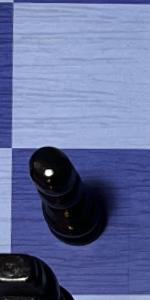
Label: Pawn_Black